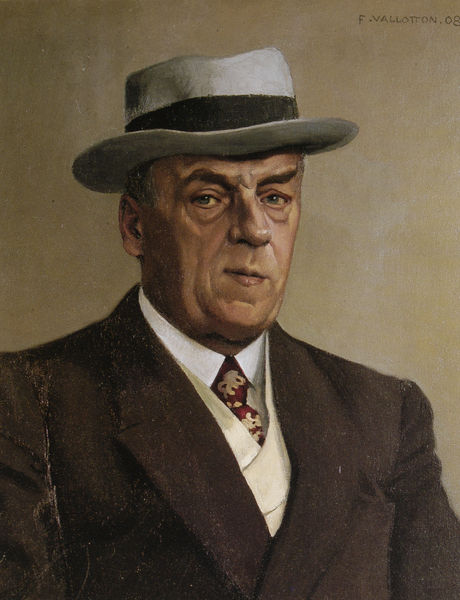
Titel: Bildnis des Schriftstellers Octave Mirbeau
Künstler: Félix Vallotton
Standort: Lausanne
Institution: Galerie du Chêne
Schlagwörter: dunkel, gemälde, haut, kopf, mann, schatten, weiß, gelb, ocker, braun, bunt, grau, hintergrund, hut, kreide, licht, mund, nase, ohr, schwarz, blick, rot, beige, malerei, muster, alt, anzug, bart, hemd, jacke, wand, arme, augen, falten, gesicht, kragen, mensch, bildnis, herr, portrait, porträt, signatur, öl, haare, halbfigur, realismus, augenbrauen, brustbild, bruststück, frontal, kinn, ohren, schultern, lächeln, vallotton, valloton, man, vallatton, krawatte, hutband, ernst, streng, brauen, grimmig, augenbraue, fein, jackett, revers, sakko, barunes jackett, hutkrempe, jacket, kritisch, neue sachlichkeit, portraitt, skepsis, weste, krempe, foto, scherpe, kravatte, schlips, rasiert, doppelkinn, skeptisch, blickkontakt, gepflegt, gilet, brauner anzug, 1908, nallotton, wallotton, mallotton, kein hintergrund, rote krawatte, krqawatte, ldmann, rasdiert, doppelkonn, blick zu betrachter, strengh